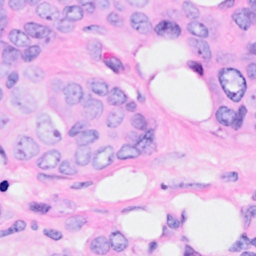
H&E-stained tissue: Breast